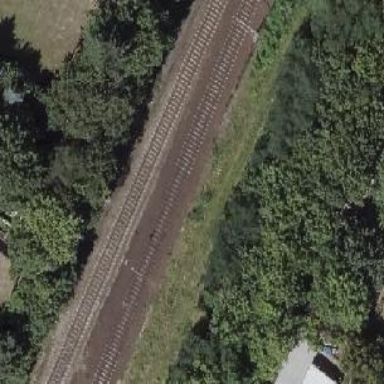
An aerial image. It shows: Railway signal.